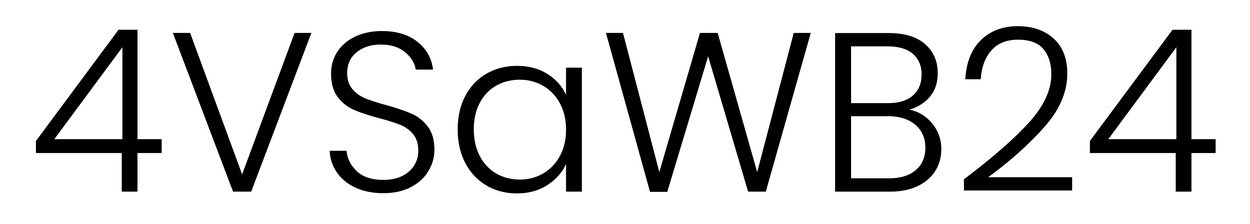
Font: Poppins-Light